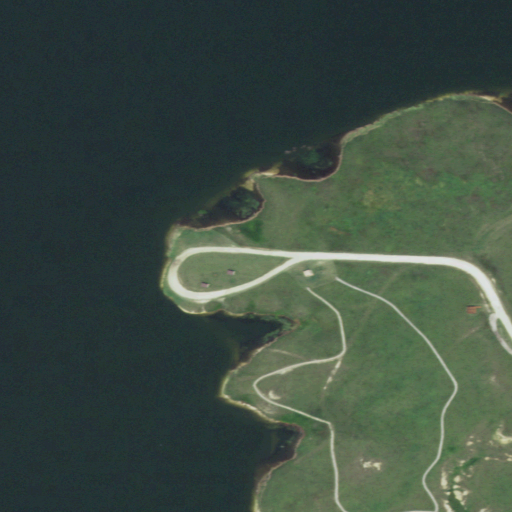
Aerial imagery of cape in Kansas named Crappie Point containing open water, grassland, low intensity development, medium intensity development, herbaceous wetlands, barren land, and open development